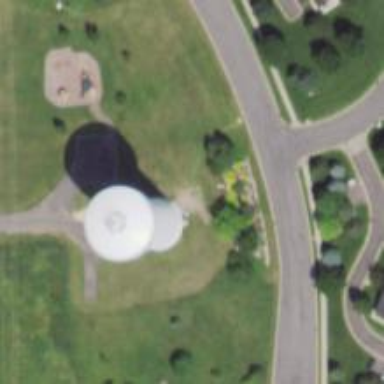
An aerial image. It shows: Water tower that is man-made.